Interaction volume radius: 10 \u00c5
Interaction volume height: 25 \u00c5
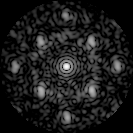
Disorder parameter: 0.4433